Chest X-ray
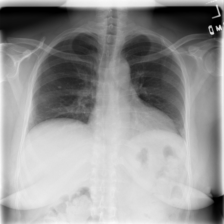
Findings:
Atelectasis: negative
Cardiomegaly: negative
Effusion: negative
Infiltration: negative
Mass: negative
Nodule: positive
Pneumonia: negative
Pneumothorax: negative
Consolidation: negative
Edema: negative
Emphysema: negative
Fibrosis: negative
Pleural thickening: negative
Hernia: negative